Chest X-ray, AP view. Patient: 58 years old, sex F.
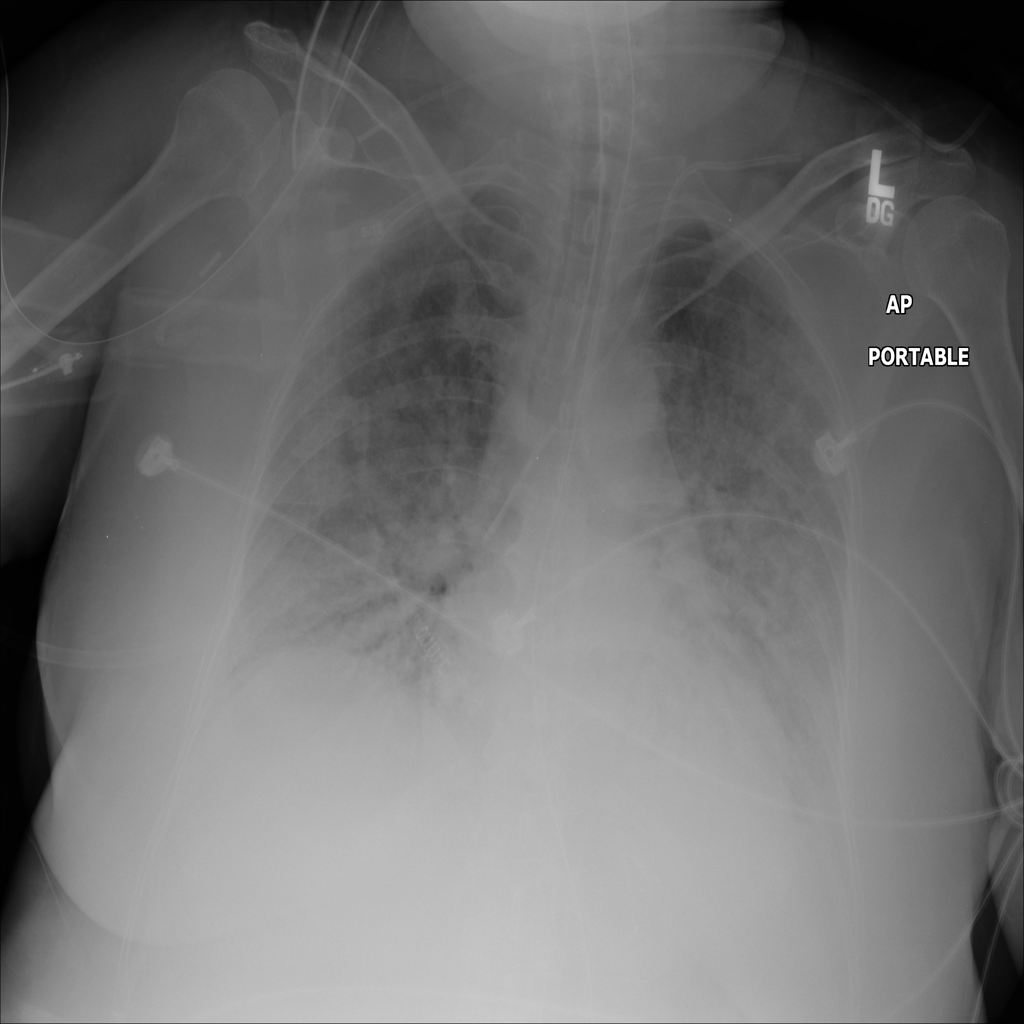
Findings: No Finding